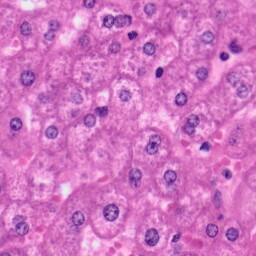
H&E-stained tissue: Liver